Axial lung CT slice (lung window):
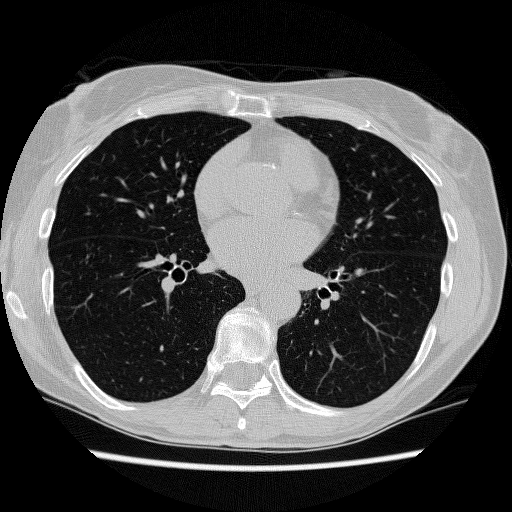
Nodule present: no